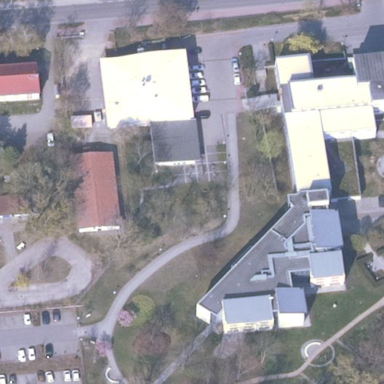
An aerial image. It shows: Hospital providing healthcare services.